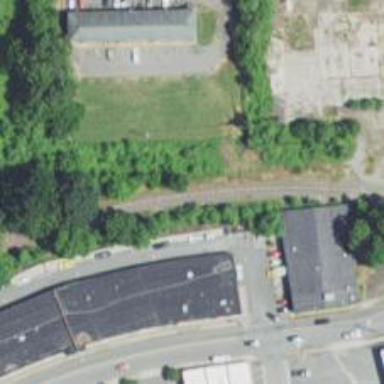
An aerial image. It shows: Disused railway.